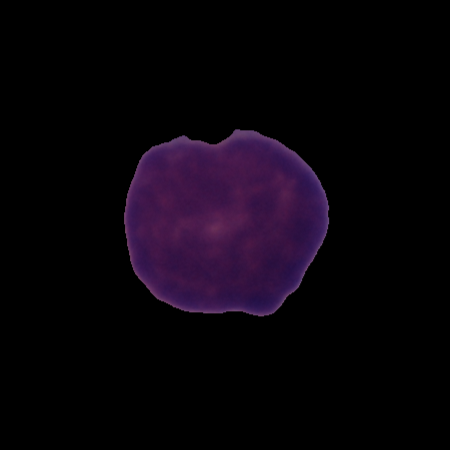
Label: cancer